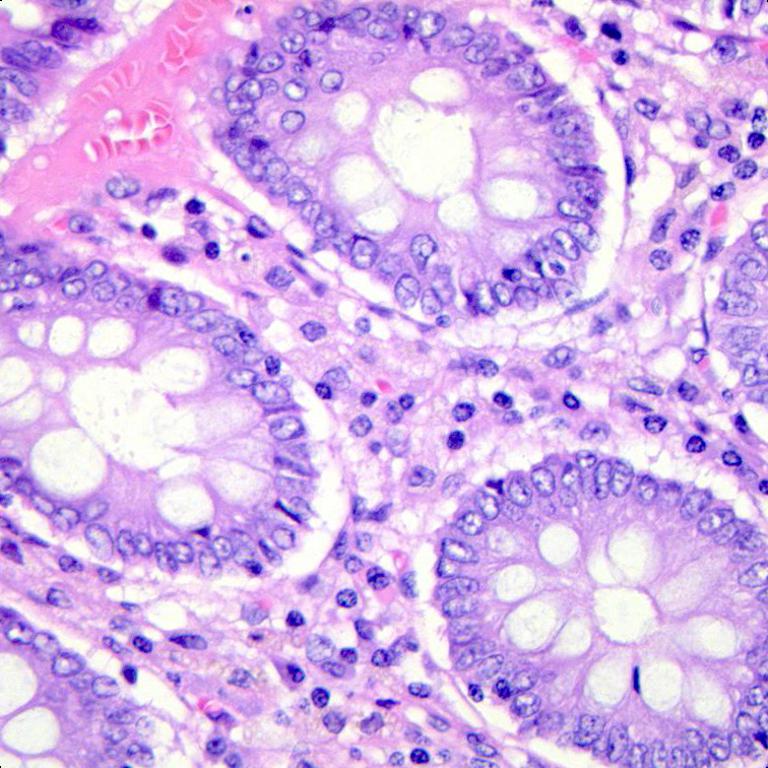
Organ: colon
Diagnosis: benign